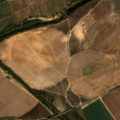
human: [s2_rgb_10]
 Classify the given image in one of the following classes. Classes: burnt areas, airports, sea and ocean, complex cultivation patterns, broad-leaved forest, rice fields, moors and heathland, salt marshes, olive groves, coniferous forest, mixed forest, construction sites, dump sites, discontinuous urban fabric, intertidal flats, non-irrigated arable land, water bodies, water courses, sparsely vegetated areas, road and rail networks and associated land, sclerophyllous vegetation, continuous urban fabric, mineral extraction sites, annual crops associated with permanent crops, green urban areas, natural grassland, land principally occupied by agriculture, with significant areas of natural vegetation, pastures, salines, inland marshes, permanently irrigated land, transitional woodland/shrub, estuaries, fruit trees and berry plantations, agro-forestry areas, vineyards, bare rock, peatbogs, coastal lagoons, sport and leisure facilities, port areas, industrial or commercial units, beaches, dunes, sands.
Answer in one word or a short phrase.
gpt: permanently irrigated land, rice fields